Interaction volume radius: 5 \u00c5
Interaction volume height: 20 \u00c5
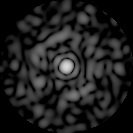
Disorder parameter: 0.8346